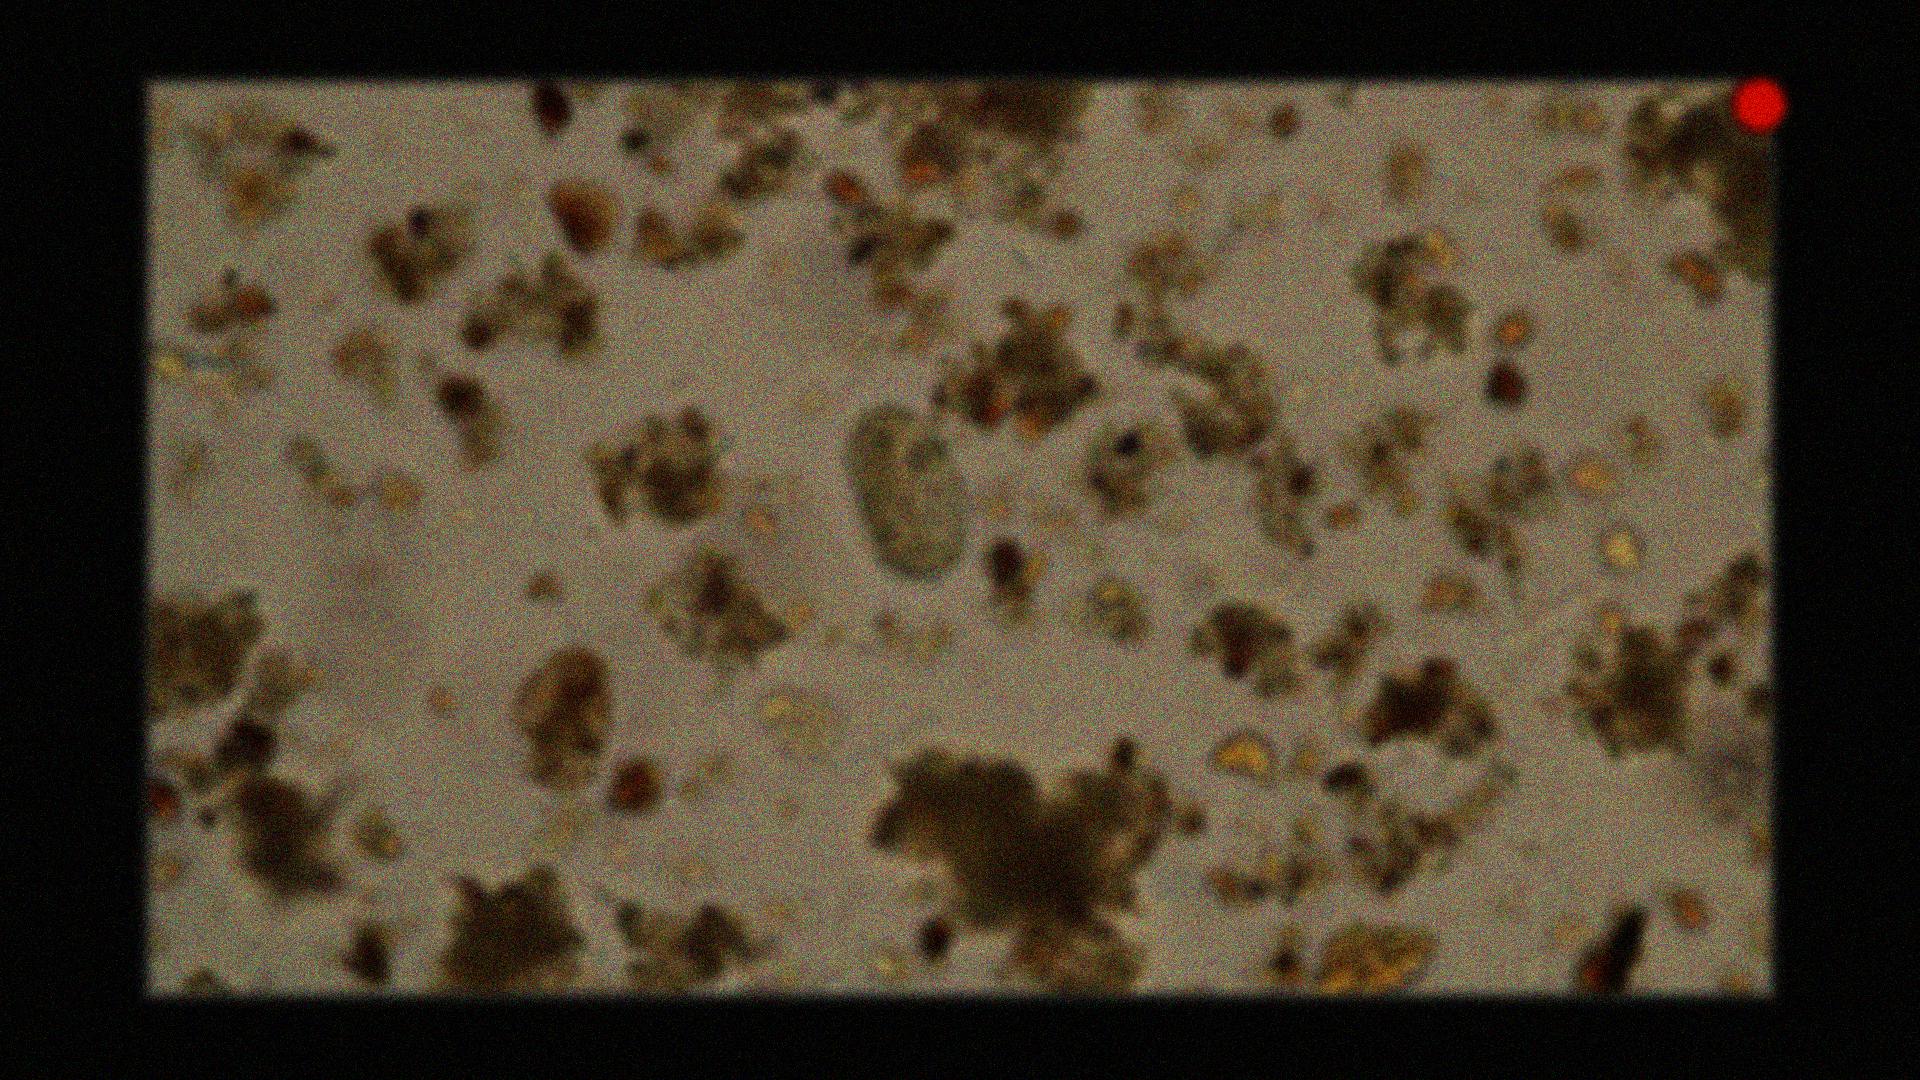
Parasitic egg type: Hookworm egg